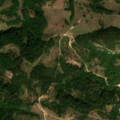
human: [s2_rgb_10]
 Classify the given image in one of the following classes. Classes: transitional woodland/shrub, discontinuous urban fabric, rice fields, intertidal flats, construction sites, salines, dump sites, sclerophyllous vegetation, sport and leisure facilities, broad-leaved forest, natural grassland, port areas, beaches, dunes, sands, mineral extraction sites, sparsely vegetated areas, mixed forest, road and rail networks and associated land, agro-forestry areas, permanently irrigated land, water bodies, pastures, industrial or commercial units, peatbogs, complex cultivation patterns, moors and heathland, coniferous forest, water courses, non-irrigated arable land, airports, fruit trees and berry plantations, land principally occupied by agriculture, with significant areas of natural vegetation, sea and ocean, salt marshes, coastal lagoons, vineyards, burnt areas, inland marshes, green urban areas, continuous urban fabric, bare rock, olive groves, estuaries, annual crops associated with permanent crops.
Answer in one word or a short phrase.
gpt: broad-leaved forest, natural grassland, transitional woodland/shrub